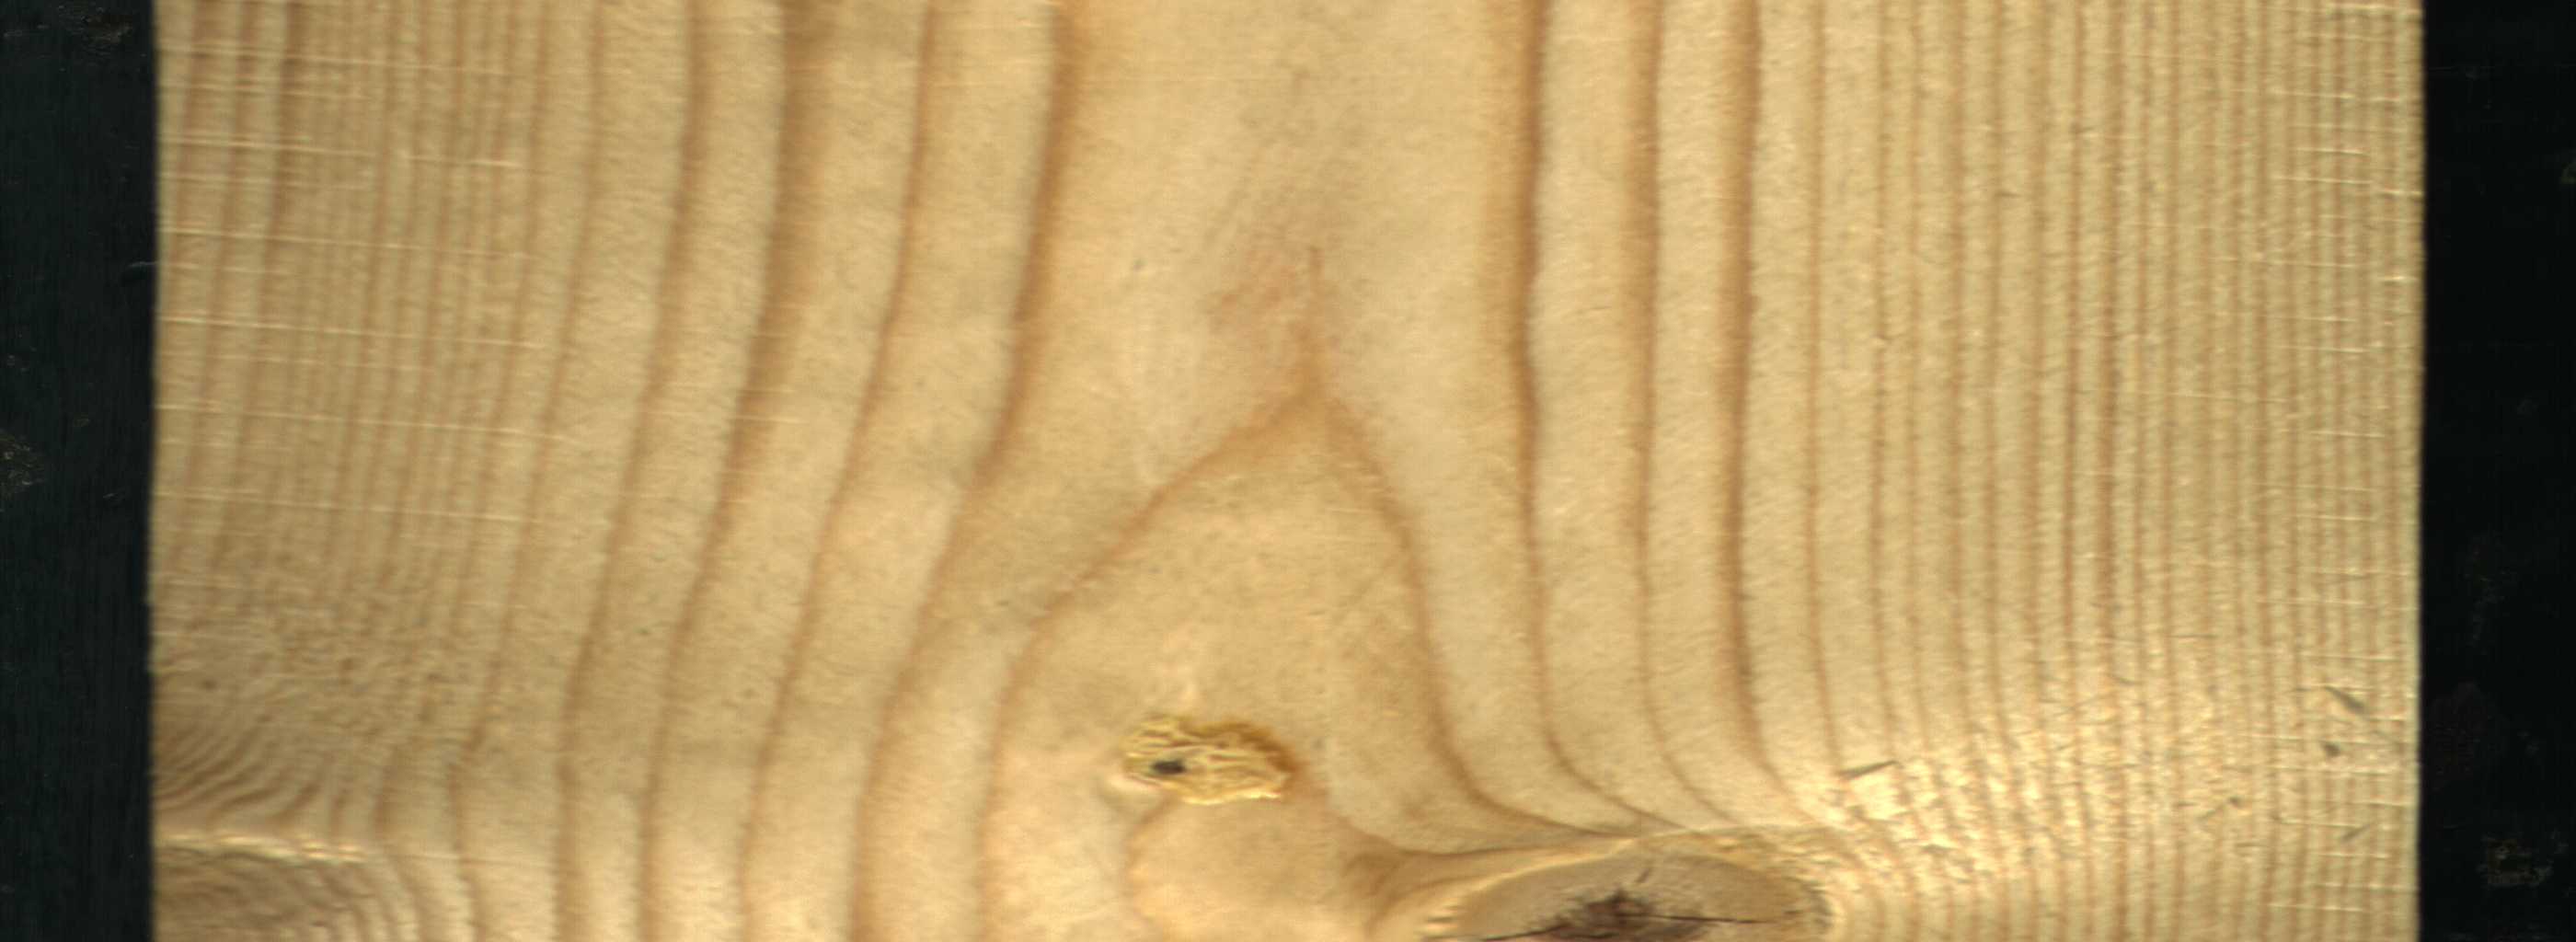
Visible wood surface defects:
knot_with_crack
Live_Knot